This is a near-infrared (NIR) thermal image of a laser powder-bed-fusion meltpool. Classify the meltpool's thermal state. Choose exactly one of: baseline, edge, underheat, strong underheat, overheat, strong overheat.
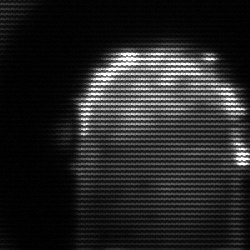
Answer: baseline